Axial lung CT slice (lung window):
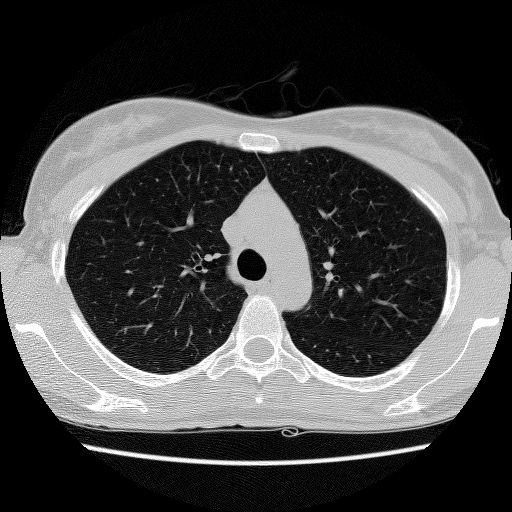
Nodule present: no